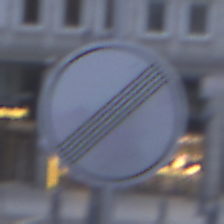
Verkehrszeichen: EndeSaemtlicherBegrenzungen
Umgebung: Outdoor, Urban
Tageszeit: SunriseSunset
Wetter: PartlyCloudy
Licht: Natural
Jahreszeit: NotSpecified
Kontrast: LowContrast